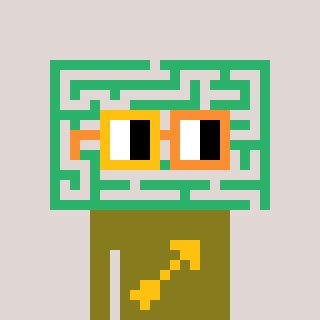
a pixel art character with square yellow and orange glasses, a maze-shaped head and a gunk-colored body on a warm background